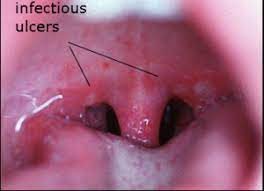
Condition: Mouth Ulcer